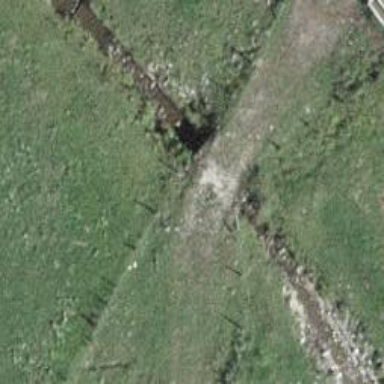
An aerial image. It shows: Culvert tunnel.